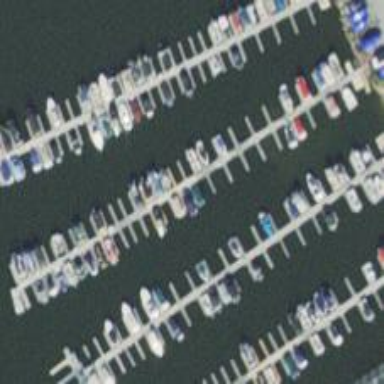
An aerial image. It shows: Man-made pier.